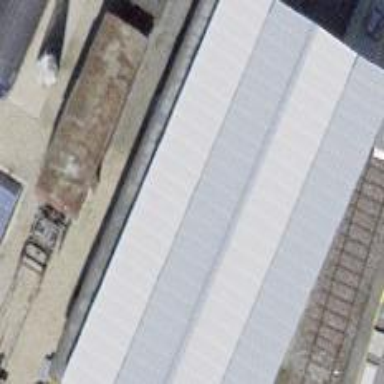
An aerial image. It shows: View of roof of building.